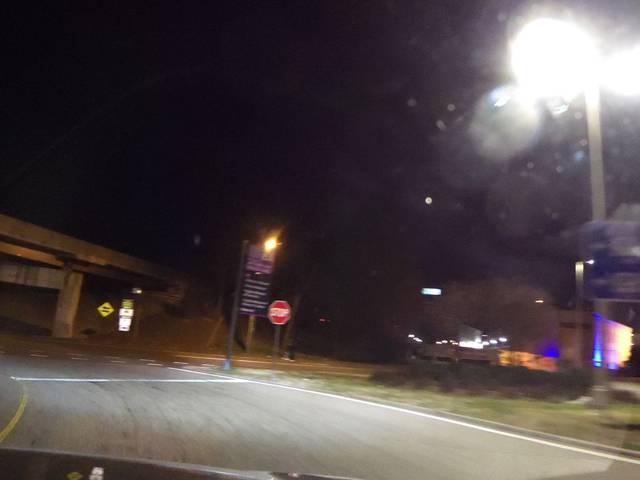
Region: United States
Coordinates: 37.575, -77.461